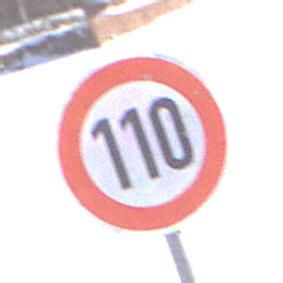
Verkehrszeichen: Geschwindigkeit110
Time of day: MorningAfternoon
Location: Outdoor (Nature)
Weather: PartlyCloudy
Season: Winter
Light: Natural